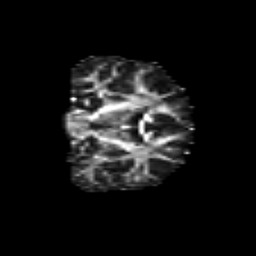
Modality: FA
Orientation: coronal
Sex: female
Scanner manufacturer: siemens
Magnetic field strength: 3 T
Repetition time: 5 s
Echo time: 0.071 s